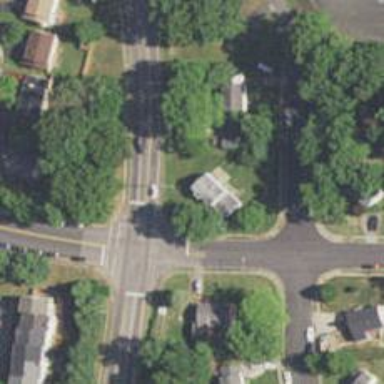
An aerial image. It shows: Marked road crossing.